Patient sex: M
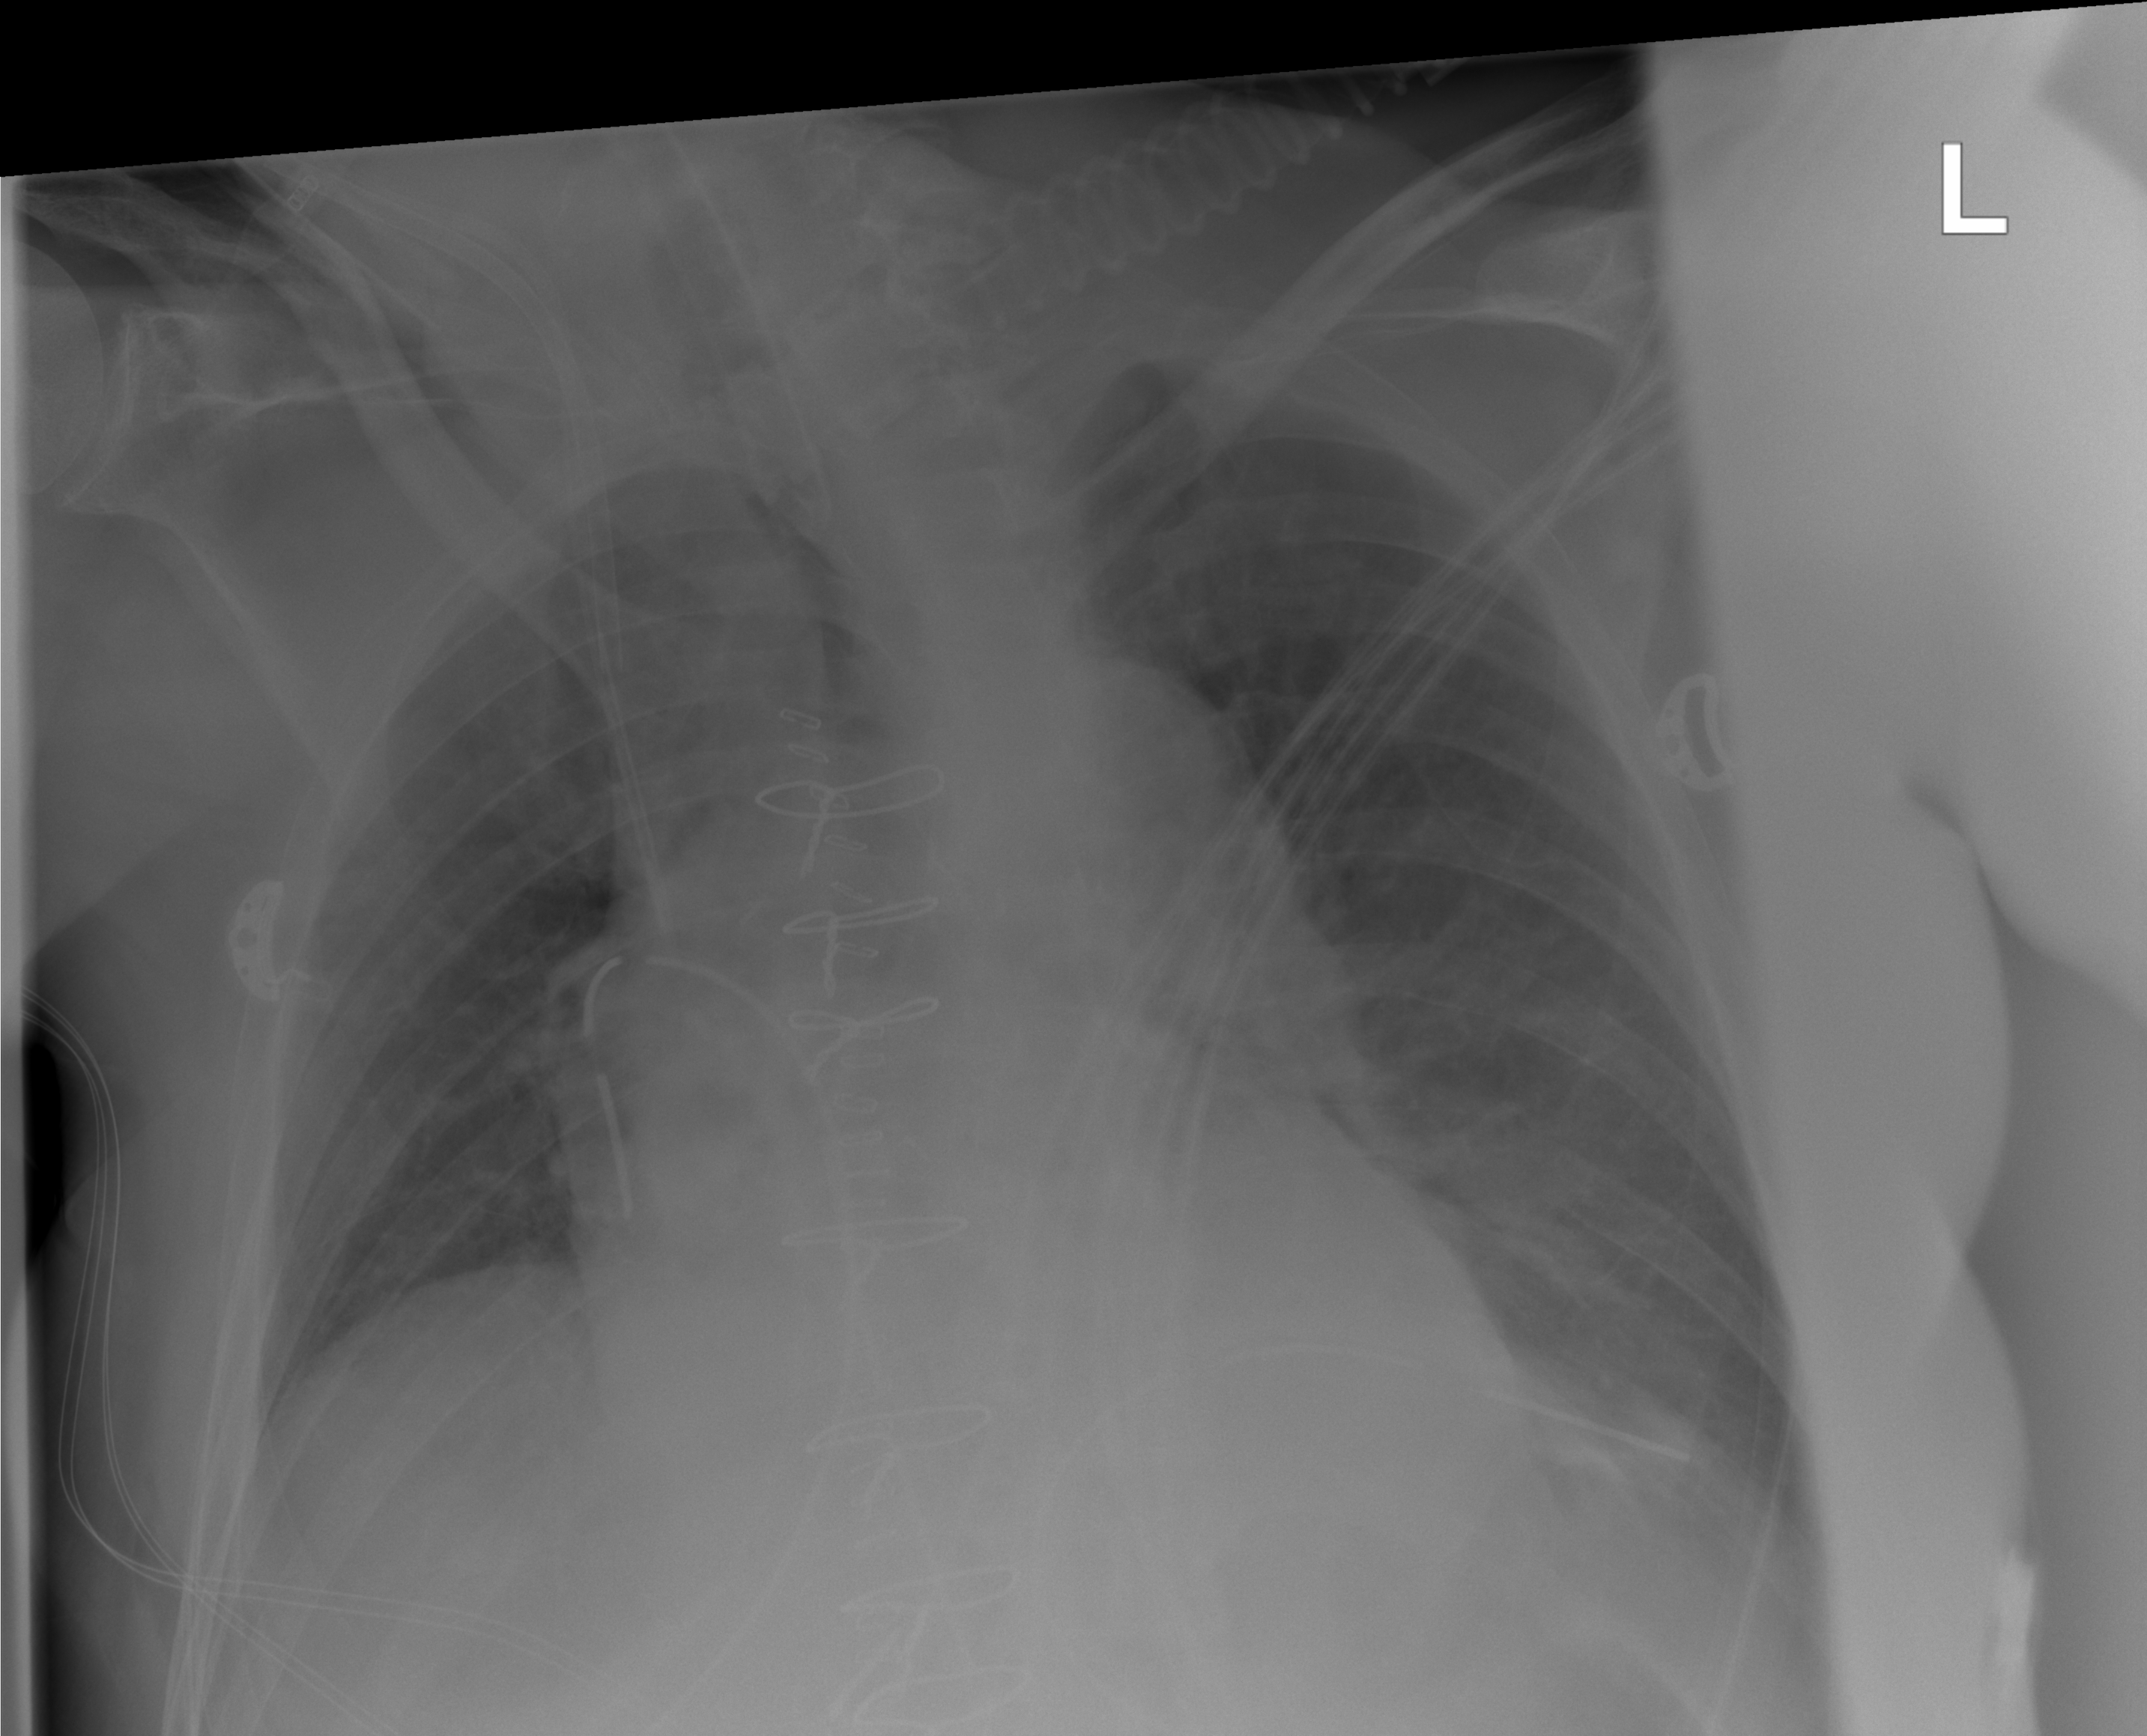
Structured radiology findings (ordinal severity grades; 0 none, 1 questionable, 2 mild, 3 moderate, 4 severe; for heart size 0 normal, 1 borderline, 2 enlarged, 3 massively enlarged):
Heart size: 0
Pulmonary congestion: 0
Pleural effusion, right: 0
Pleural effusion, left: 0
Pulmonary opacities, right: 0
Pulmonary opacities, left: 0
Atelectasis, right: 1
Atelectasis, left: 1